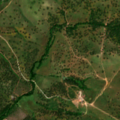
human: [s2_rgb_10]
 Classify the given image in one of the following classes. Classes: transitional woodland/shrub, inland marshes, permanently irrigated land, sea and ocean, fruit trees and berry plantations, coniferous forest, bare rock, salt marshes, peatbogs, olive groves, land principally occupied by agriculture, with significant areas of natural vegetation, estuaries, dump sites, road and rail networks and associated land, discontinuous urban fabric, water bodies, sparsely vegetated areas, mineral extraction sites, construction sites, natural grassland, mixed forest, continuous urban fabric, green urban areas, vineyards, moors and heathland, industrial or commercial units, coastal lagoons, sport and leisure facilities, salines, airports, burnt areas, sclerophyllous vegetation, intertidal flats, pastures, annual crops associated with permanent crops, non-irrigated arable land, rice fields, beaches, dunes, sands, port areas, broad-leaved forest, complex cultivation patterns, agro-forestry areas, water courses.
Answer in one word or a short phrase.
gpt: pastures, agro-forestry areas, broad-leaved forest, transitional woodland/shrub